Question: Initially I have am empty csv file on my computer. I start with this piece of code:
'''
CSV.open("GreenTea.csv", "wb") do |csv|
csv << ["ObjectID", "PropertyID", "PropertyValue", "SourceID"]
end
'''
This does its job right and writes this into the file. Later on I made a struct and would like to convert it into csv so I did this:
'''
....
current = info.new
current.ObjectID = text[0] #Green tea
current.PropertyID = nil #Relation
current.PropertyValue = text[1] #description of antioxidant
current.SourceID = a['href'] #source extracted by clubweb
CSV.open("GreenTea.csv", "wb") do |csv|
csv << [current.ObjectID, current.PropertyID, current.PropertyValue, current.SourceID]
end
end
'''
However when I check the file again, I only see this:

It seems like the info is being overwritten by the very last info in the loop!
How can i prevent this? i want to keep adding into the file not overwrite.
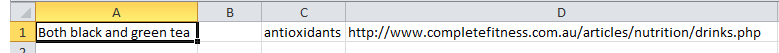
Answer: You are opening the CSV with the wrong flags.
flag opens the file in read-only mode.
When you want to write to a file, you need to open it using the 'w' (write) mode, or 'a' (write append).
'''
CSV.open("GreenTea.csv", "ab") do |csv|
csv << [current.ObjectID, current.PropertyID, current.PropertyValue, current.SourceID]
end
'''
- - - - - -